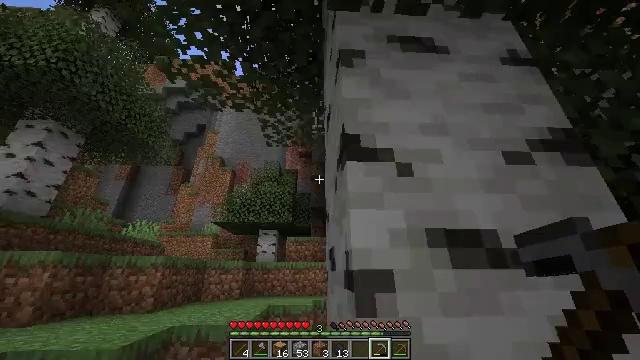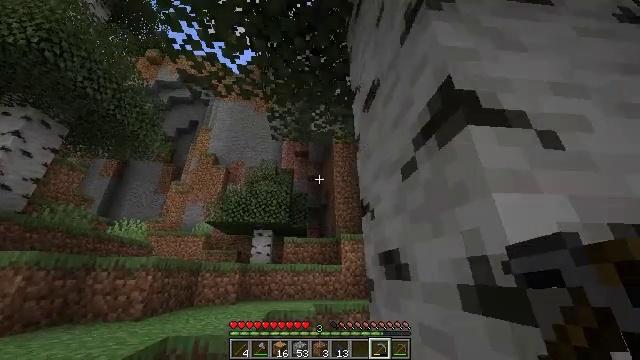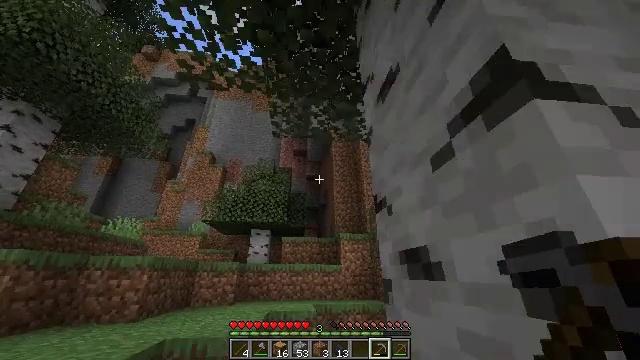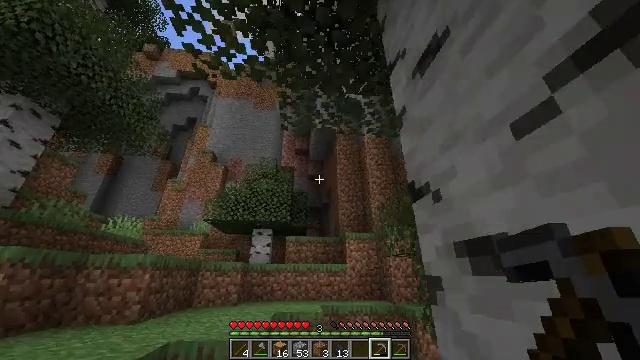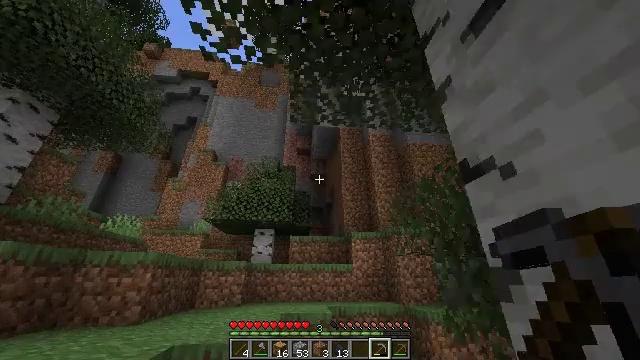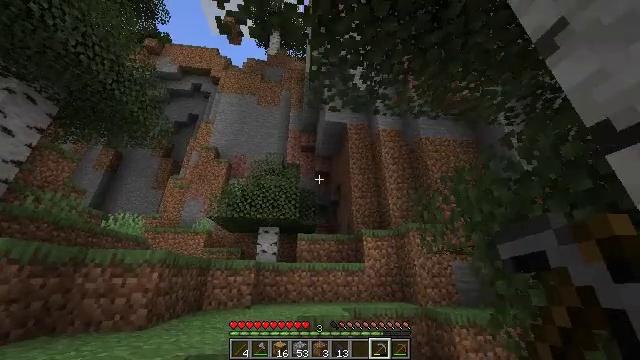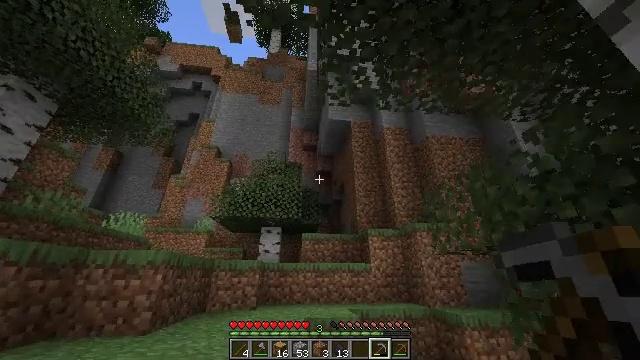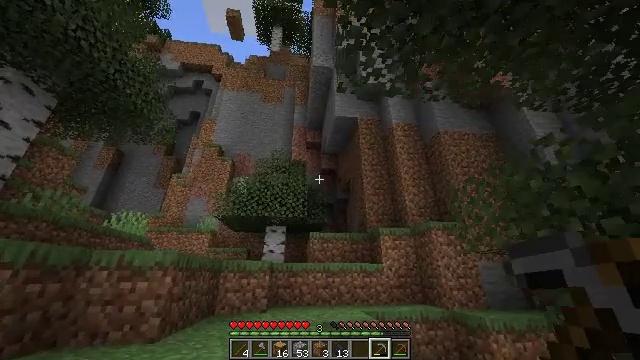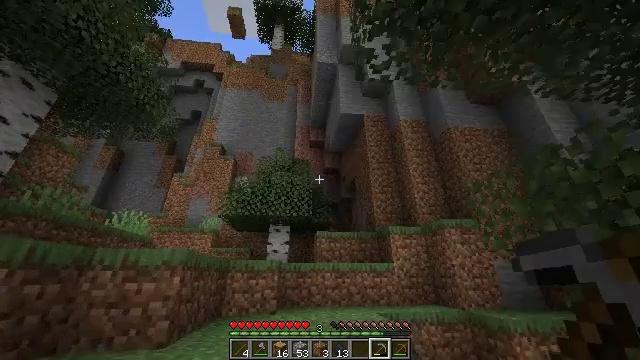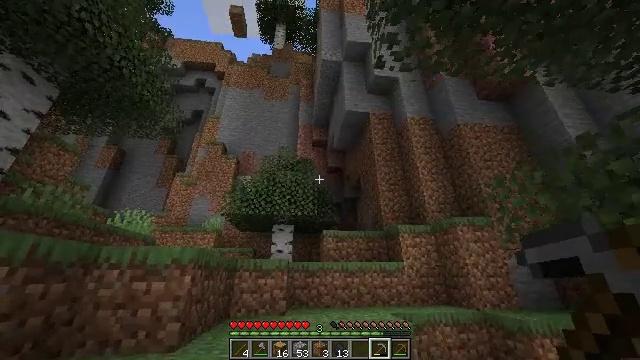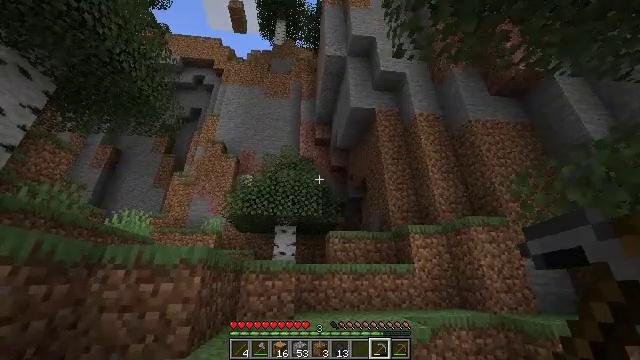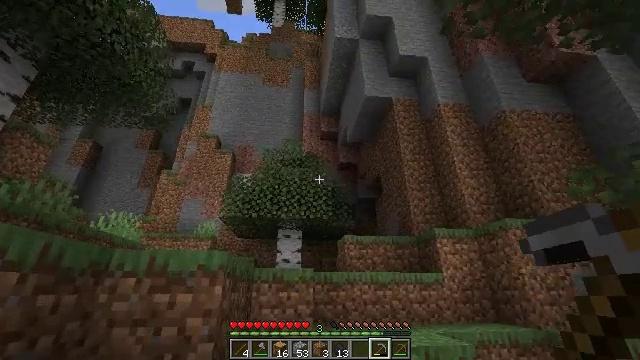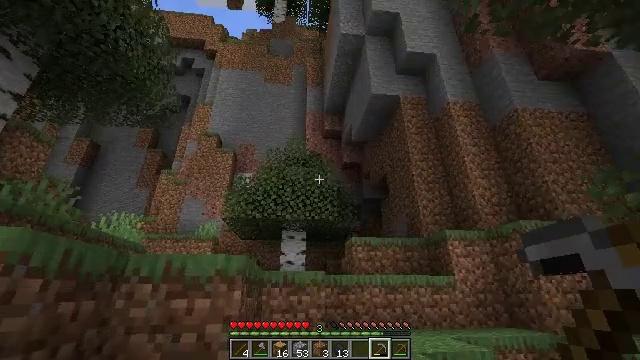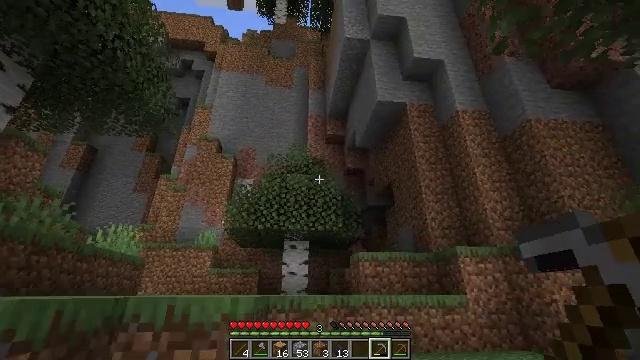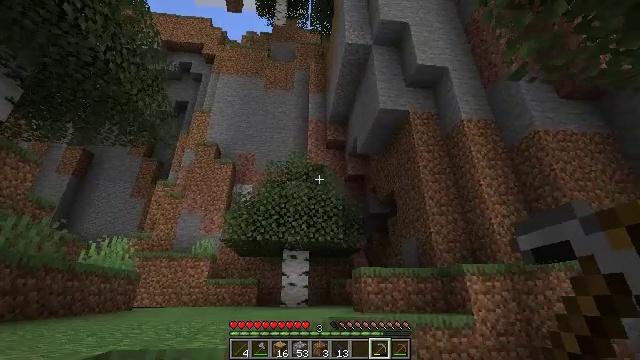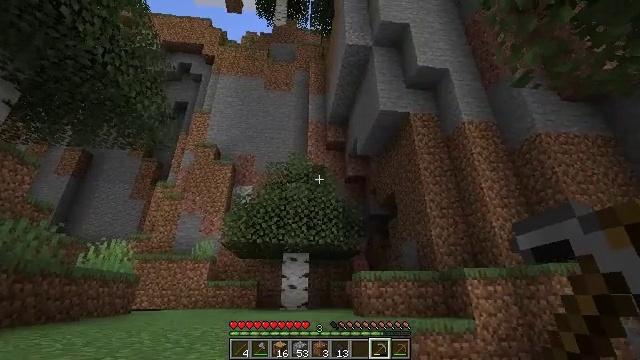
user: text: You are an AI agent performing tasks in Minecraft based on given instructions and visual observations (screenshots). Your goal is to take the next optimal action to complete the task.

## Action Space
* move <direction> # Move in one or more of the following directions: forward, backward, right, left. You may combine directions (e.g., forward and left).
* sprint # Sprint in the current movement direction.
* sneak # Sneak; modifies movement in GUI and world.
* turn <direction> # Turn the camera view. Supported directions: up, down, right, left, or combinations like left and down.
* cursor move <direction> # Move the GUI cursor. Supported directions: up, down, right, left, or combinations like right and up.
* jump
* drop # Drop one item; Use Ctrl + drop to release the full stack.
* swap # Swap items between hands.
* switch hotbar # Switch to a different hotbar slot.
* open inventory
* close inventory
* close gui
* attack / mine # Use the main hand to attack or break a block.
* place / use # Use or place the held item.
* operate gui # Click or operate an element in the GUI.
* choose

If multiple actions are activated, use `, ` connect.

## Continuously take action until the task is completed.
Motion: motion action
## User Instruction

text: Gather birch leaves using hands or shears.
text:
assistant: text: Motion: move forward and move left, turn right
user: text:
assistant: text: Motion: move forward and move left
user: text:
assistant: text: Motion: move forward and move left
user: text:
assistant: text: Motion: move forward and move left
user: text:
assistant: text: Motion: move forward and move left
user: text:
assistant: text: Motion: move forward and move left
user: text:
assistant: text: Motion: move forward and move left
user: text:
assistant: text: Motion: move forward and move left
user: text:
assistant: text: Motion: move left
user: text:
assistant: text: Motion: move left
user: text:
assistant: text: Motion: move left
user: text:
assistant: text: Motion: move left
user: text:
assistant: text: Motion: move left, jump
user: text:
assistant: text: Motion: move left, jump
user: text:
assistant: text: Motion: move left, jump
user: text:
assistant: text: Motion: move left, jump
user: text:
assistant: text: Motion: move forward and move left, jump
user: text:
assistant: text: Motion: move forward and move left, jump
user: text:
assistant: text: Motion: move forward and move left
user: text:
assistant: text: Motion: move forward and move left
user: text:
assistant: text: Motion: move forward
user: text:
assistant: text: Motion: move forward, turn down
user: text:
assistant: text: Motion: move forward
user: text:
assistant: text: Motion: move forward
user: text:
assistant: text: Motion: move forward, turn left
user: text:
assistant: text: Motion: move forward, turn left, jump
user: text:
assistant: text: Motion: move forward, jump
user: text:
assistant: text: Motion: move forward, jump
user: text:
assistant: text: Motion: move forward, jump
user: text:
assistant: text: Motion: move forward, jump